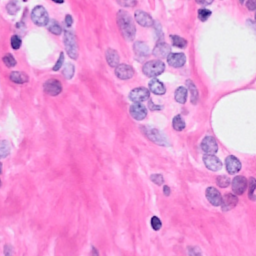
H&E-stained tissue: Breast